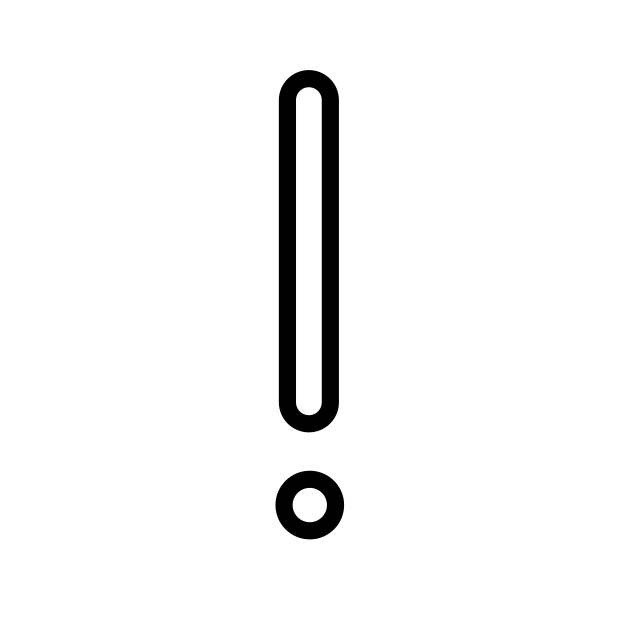
white exclamation mark